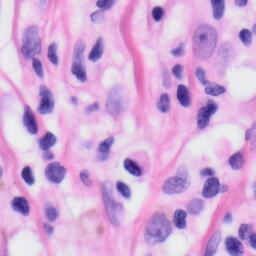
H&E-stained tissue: Skin